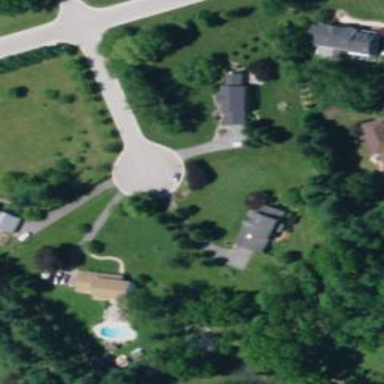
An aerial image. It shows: Driveway.